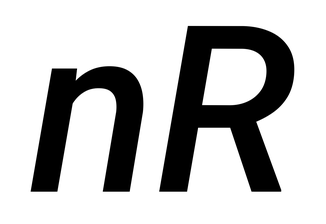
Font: Roboto-Italic_Medium_Italic